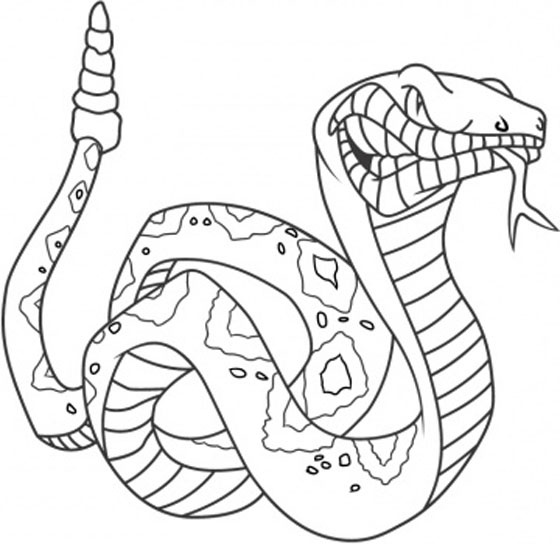
Label: sidewinder, horned rattlesnake, Crotalus cerastes